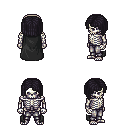
a pixel art fantasy rpg character, male body template, skeleton, black cape, metal pants, raven pageboy hairstyle, four views (front, back, left, right), 2x2 character sprite sheet, small pixel art, hard edges, no anti-aliasing